Question: I create a fragment sample in Android Studio
and delete the label and add the webview look like:
'''
<RelativeLayout xmlns:android="http://schemas.android.com/apk/res/android"
xmlns:tools="http://schemas.android.com/tools"
android:layout_width="fill_parent"
android:layout_height="fill_parent"
android:paddingLeft="@dimen/activity_horizontal_margin"
android:paddingRight="@dimen/activity_horizontal_margin"
android:paddingTop="@dimen/activity_vertical_margin"
android:paddingBottom="@dimen/activity_vertical_margin"
tools:context=".MainActivity$DummySectionFragment">
<WebView
android:layout_width="fill_parent"
android:layout_height="fill_parent"
android:id="@+id/webView"
android:layout_margin="0dp"
android:layout_alignParentRight="true"/>
</RelativeLayout>
'''

And it has the margin on the webview..
So, how can I make the webview fill the dragment?
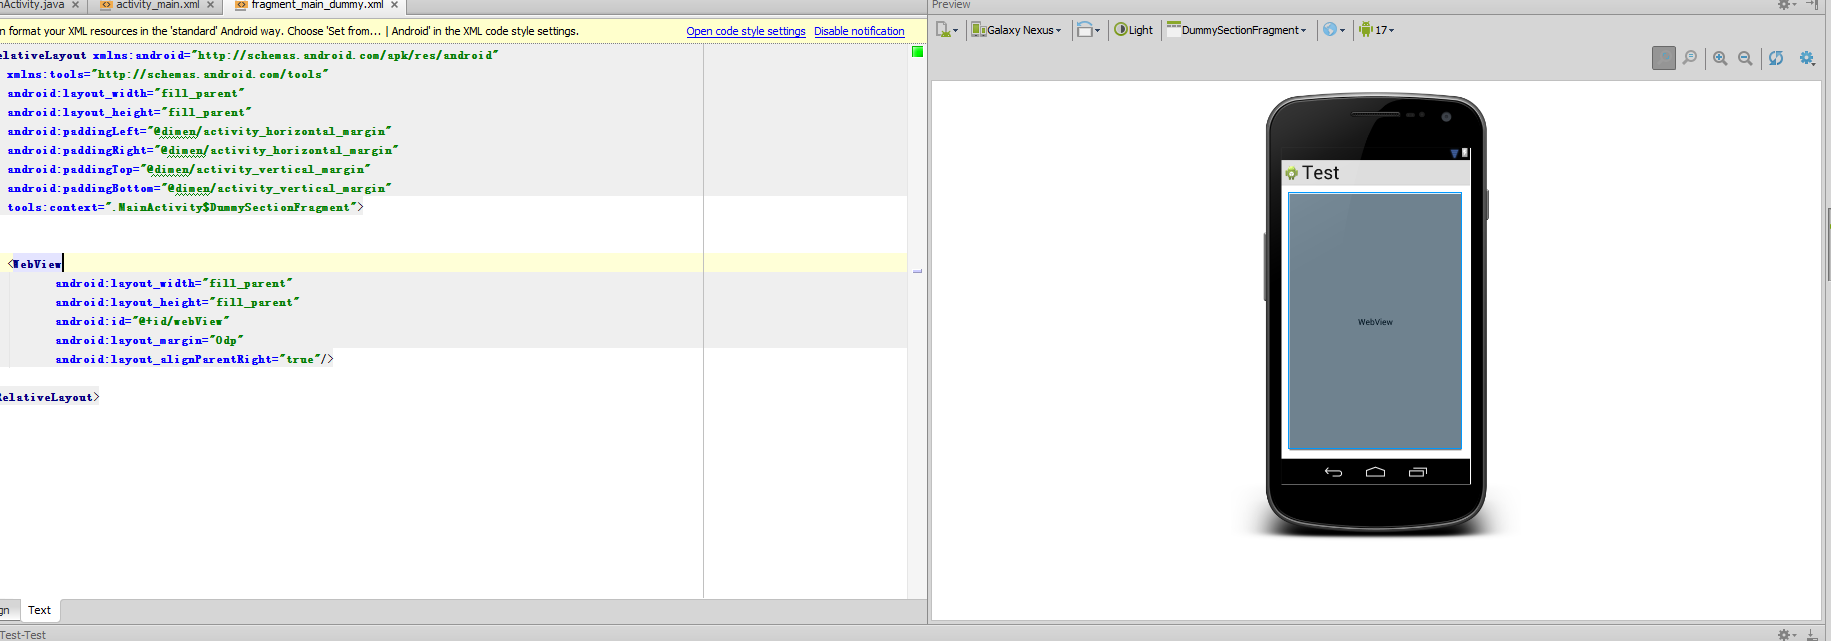
Answer: Remove these lines from RelativeLayout:
android:paddingLeft="@dimen/activity_horizontal_margin"
android:paddingRight="@dimen/activity_horizontal_margin"
android:paddingTop="@dimen/activity_vertical_margin"
android:paddingBottom="@dimen/activity_vertical_margin"